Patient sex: M
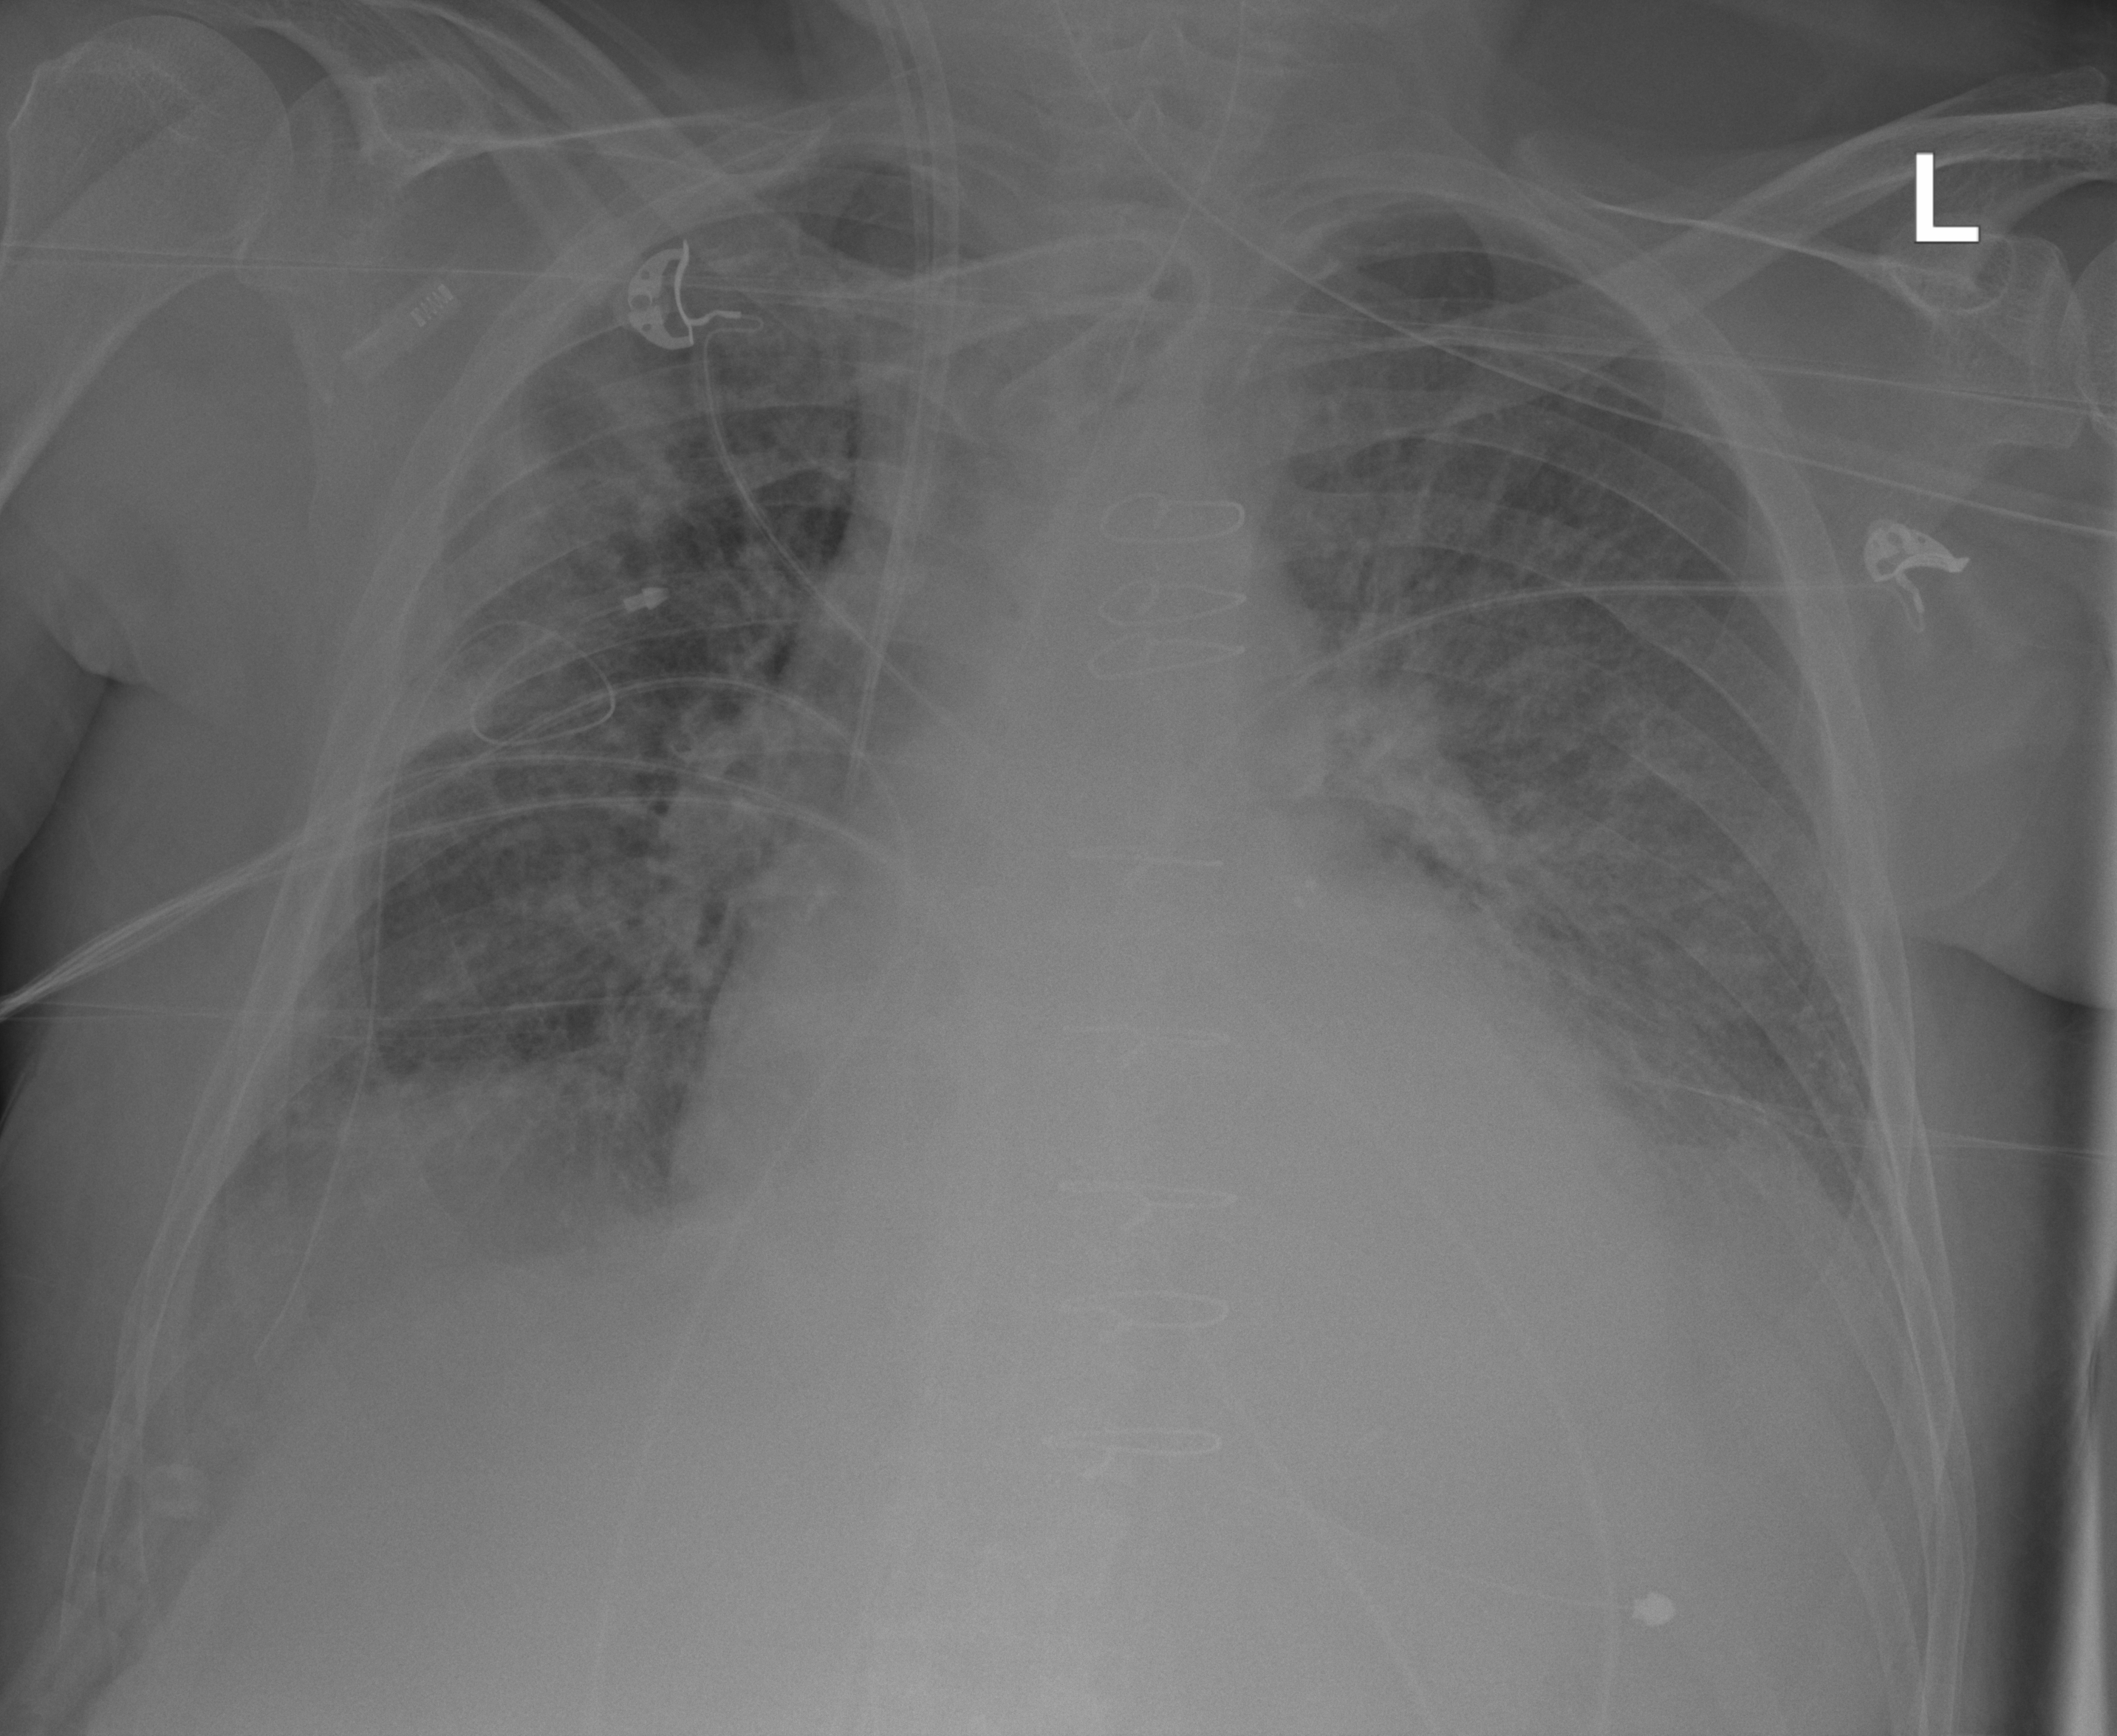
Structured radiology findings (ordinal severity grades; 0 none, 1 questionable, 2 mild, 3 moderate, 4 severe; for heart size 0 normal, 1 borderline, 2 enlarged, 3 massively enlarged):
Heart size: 2
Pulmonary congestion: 3
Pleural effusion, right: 1
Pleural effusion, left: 2
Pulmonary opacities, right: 3
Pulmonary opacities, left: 3
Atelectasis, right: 2
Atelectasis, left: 1